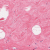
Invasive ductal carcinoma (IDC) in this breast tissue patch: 0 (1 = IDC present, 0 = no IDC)